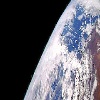
Label: cloud